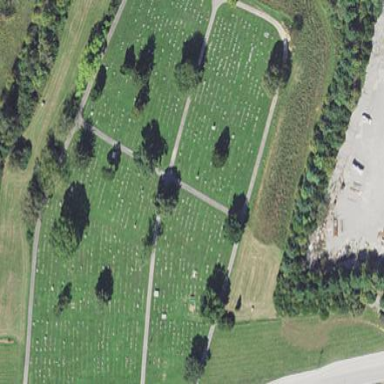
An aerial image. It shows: Grave yard.